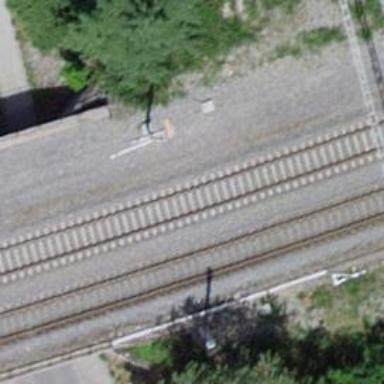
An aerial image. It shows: Abandoned railway bridge with single track.